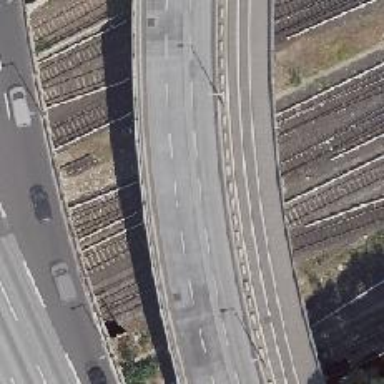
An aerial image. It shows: Secondary road bridge with asphalt surface. It includes track for cycling on the right side.